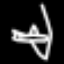
Label: airplane